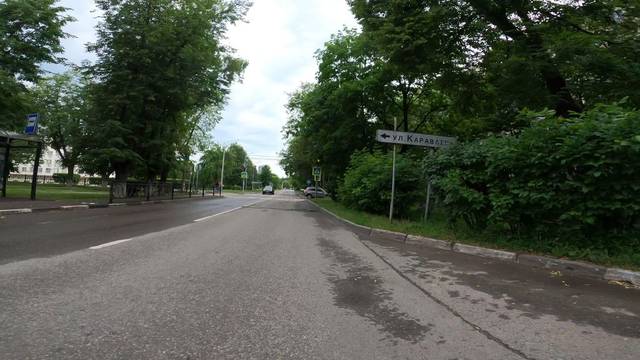
Region: Russia
Coordinates: 55.432, 37.542